Field crop: maize
Growth stage: 2
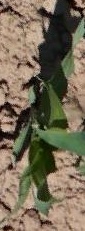
Species: maize